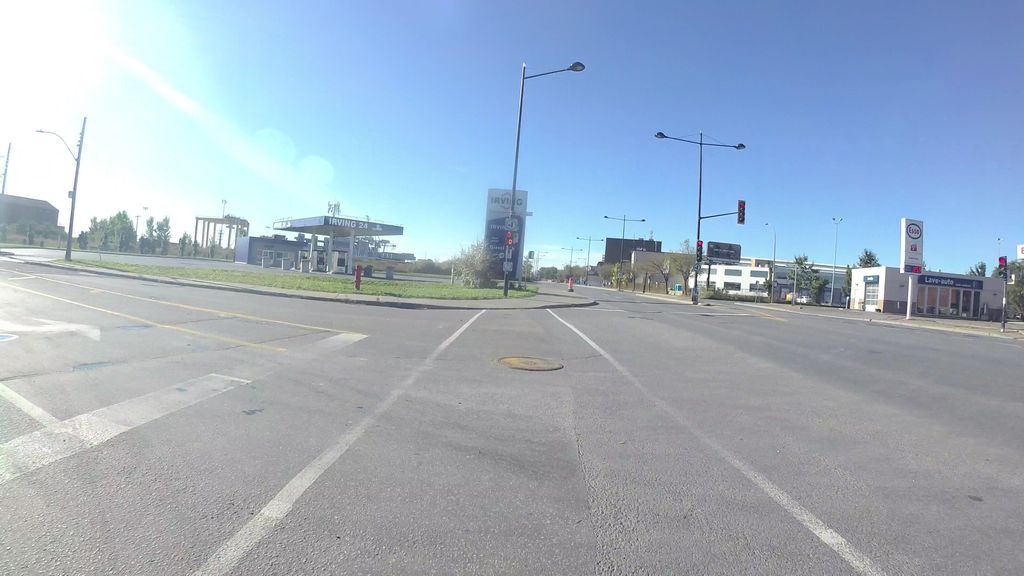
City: montreal